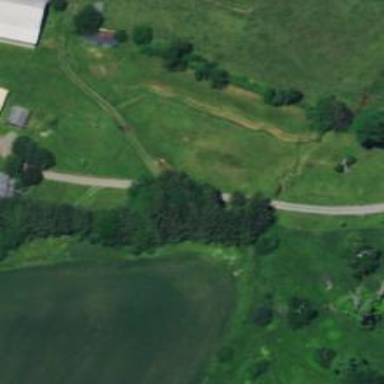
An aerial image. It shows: Driveway.